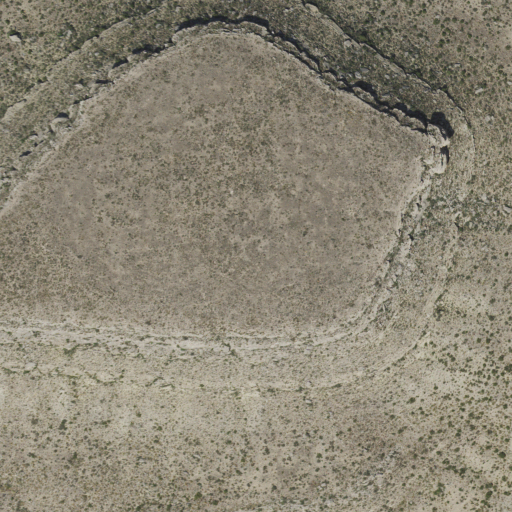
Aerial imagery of mountain in Texas named Table Top Mountain containing shrub and grassland